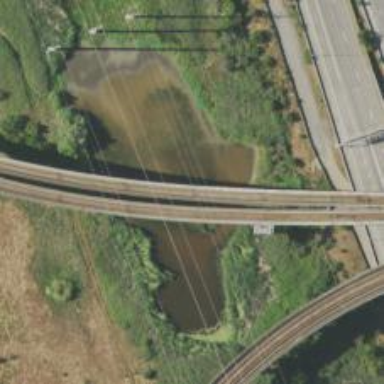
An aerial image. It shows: Bridge with electrified rail.